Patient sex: M
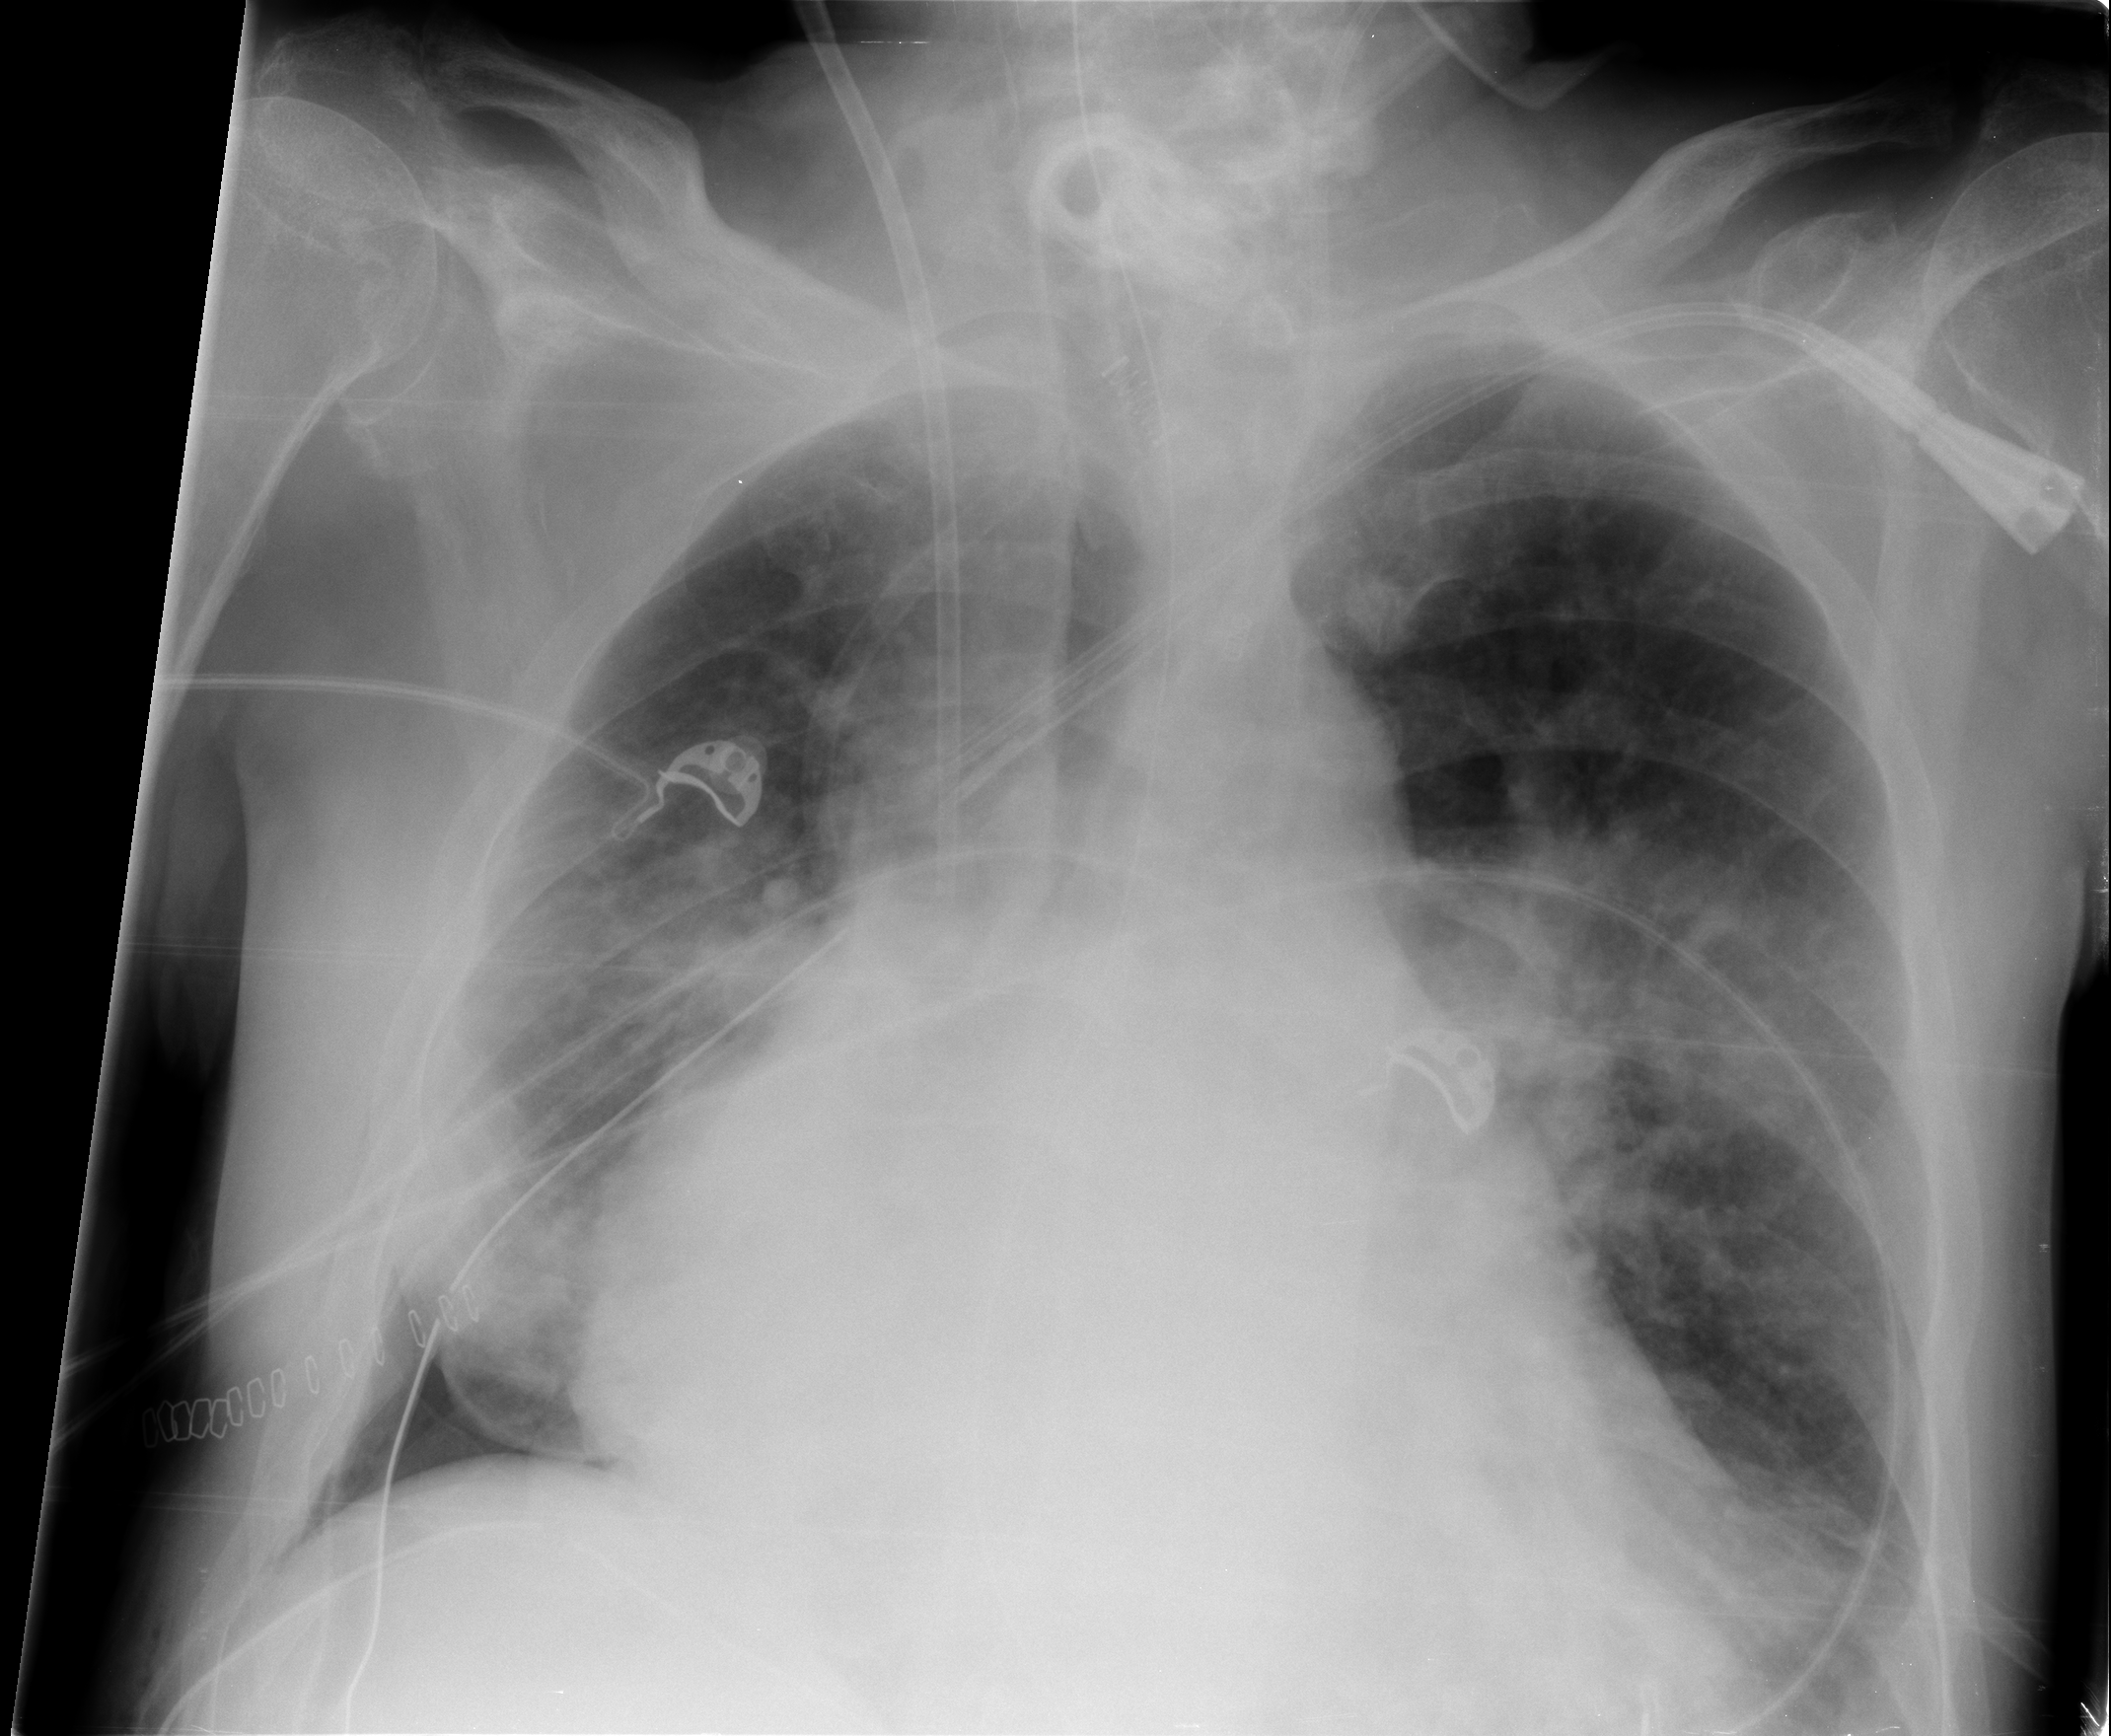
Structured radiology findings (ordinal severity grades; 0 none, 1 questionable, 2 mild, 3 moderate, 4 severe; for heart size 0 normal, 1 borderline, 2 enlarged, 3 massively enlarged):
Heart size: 2
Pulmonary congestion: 3
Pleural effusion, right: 0
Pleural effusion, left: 2
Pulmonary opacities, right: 2
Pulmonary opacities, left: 2
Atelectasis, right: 3
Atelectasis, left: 2